Question: String.split() method doesn't work in Eclipse Oxygen version 4.7.0M2
I have prepared a simple code snippet
'''
public static void main(String[] args) {
// TODO Auto-generated method stub
int T = Integer.parseInt(System.console().readLine());
while(T > 0)
{
int N = Integer.parseInt(System.console().readLine());
String inp = System.console().readLine();
String[] inp = inp.split("\s+");
T--;
}
}
'''

split() showing error in IDE. I am using JRE 1.8. The same function work correctly with the same JRE in Eclipse Luna.
Please anyone help me to understand the exact problem.
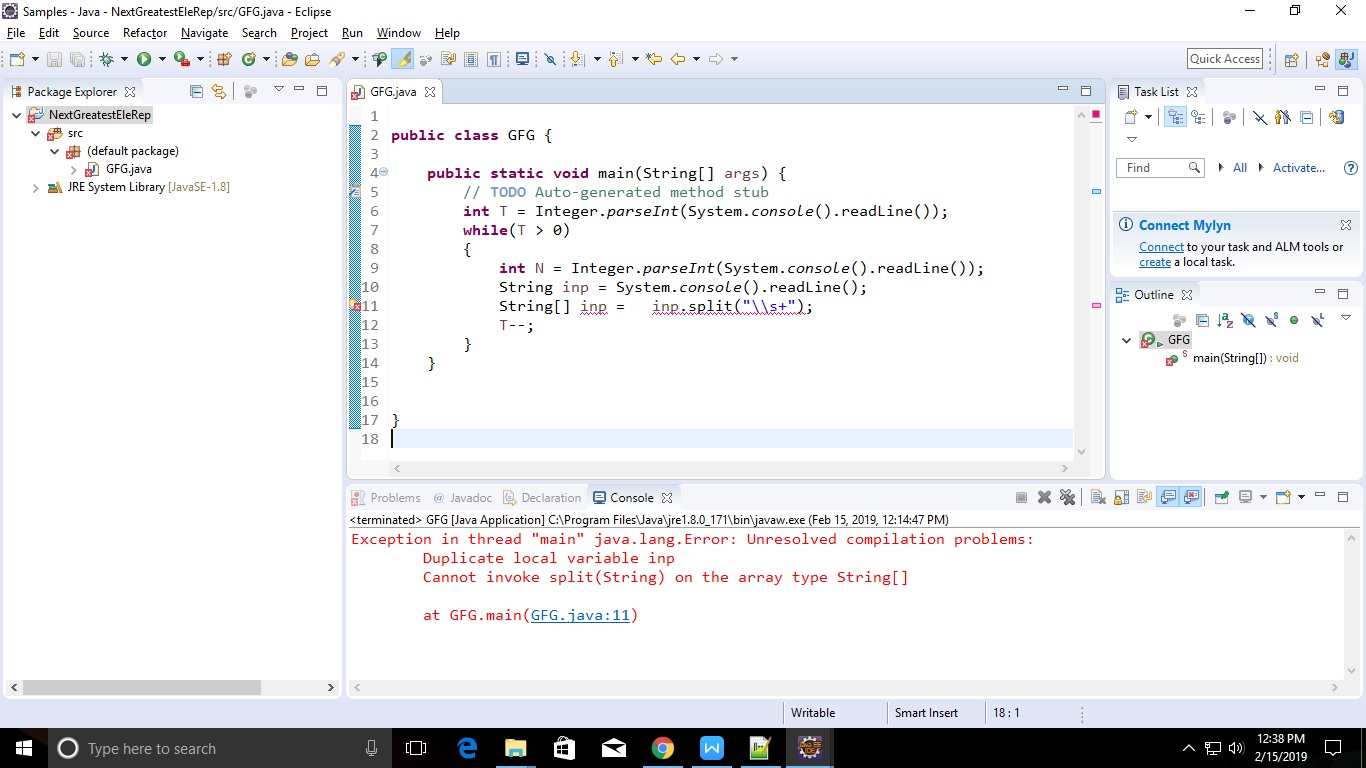
Answer: You defined two variables with the same name: String inp and String[] inp.
Give the string array a different name.